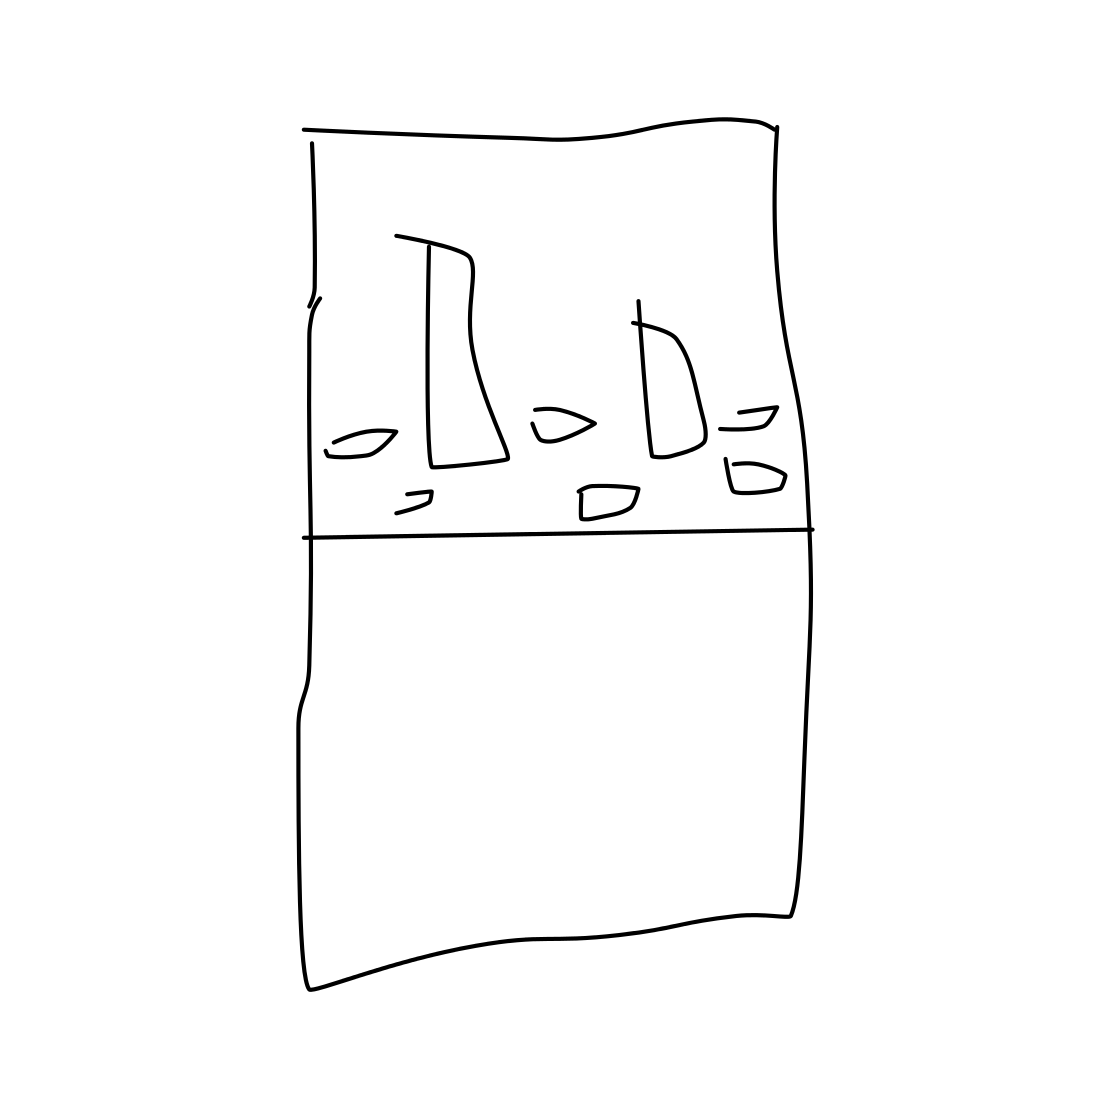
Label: crane (machine)